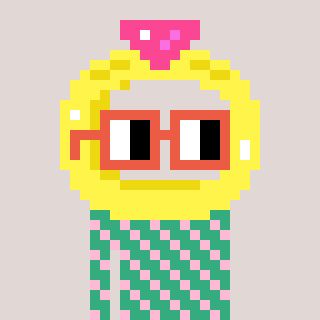
a pixel art character with square orange glasses, a ring-shaped head and a teal-colored body on a warm background